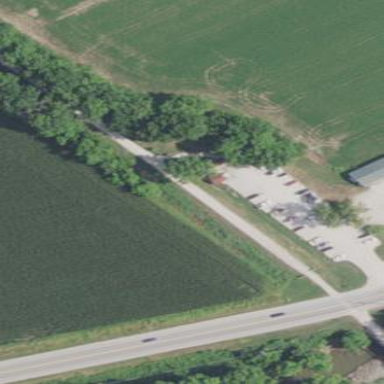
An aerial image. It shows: Gravel parking area at trailhead.